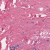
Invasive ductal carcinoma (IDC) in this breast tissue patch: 1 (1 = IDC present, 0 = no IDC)